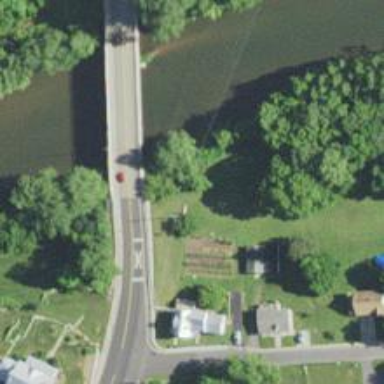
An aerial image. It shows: Secondary road with bridge.